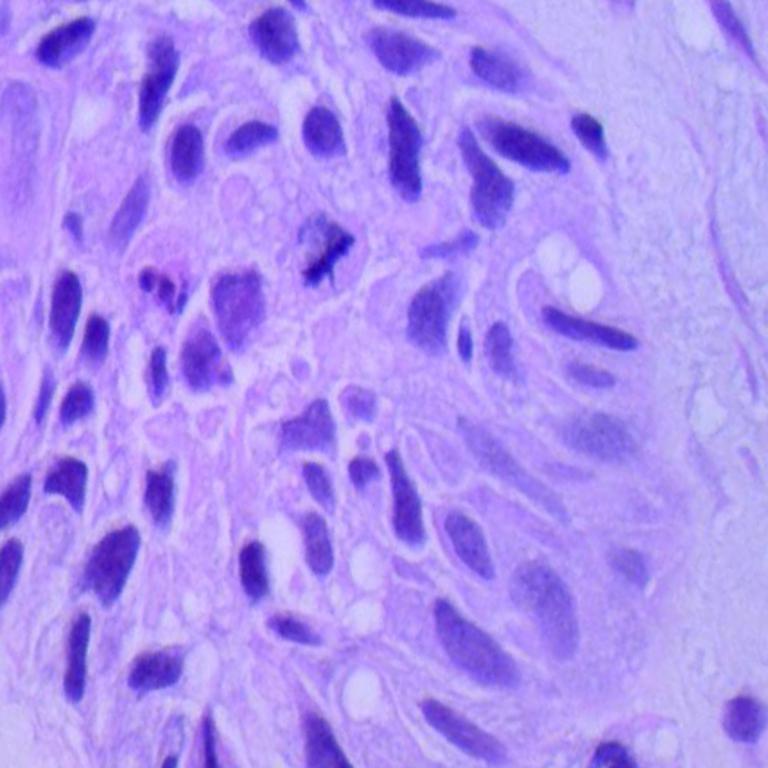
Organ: lung
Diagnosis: squamous carcinomas